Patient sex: M
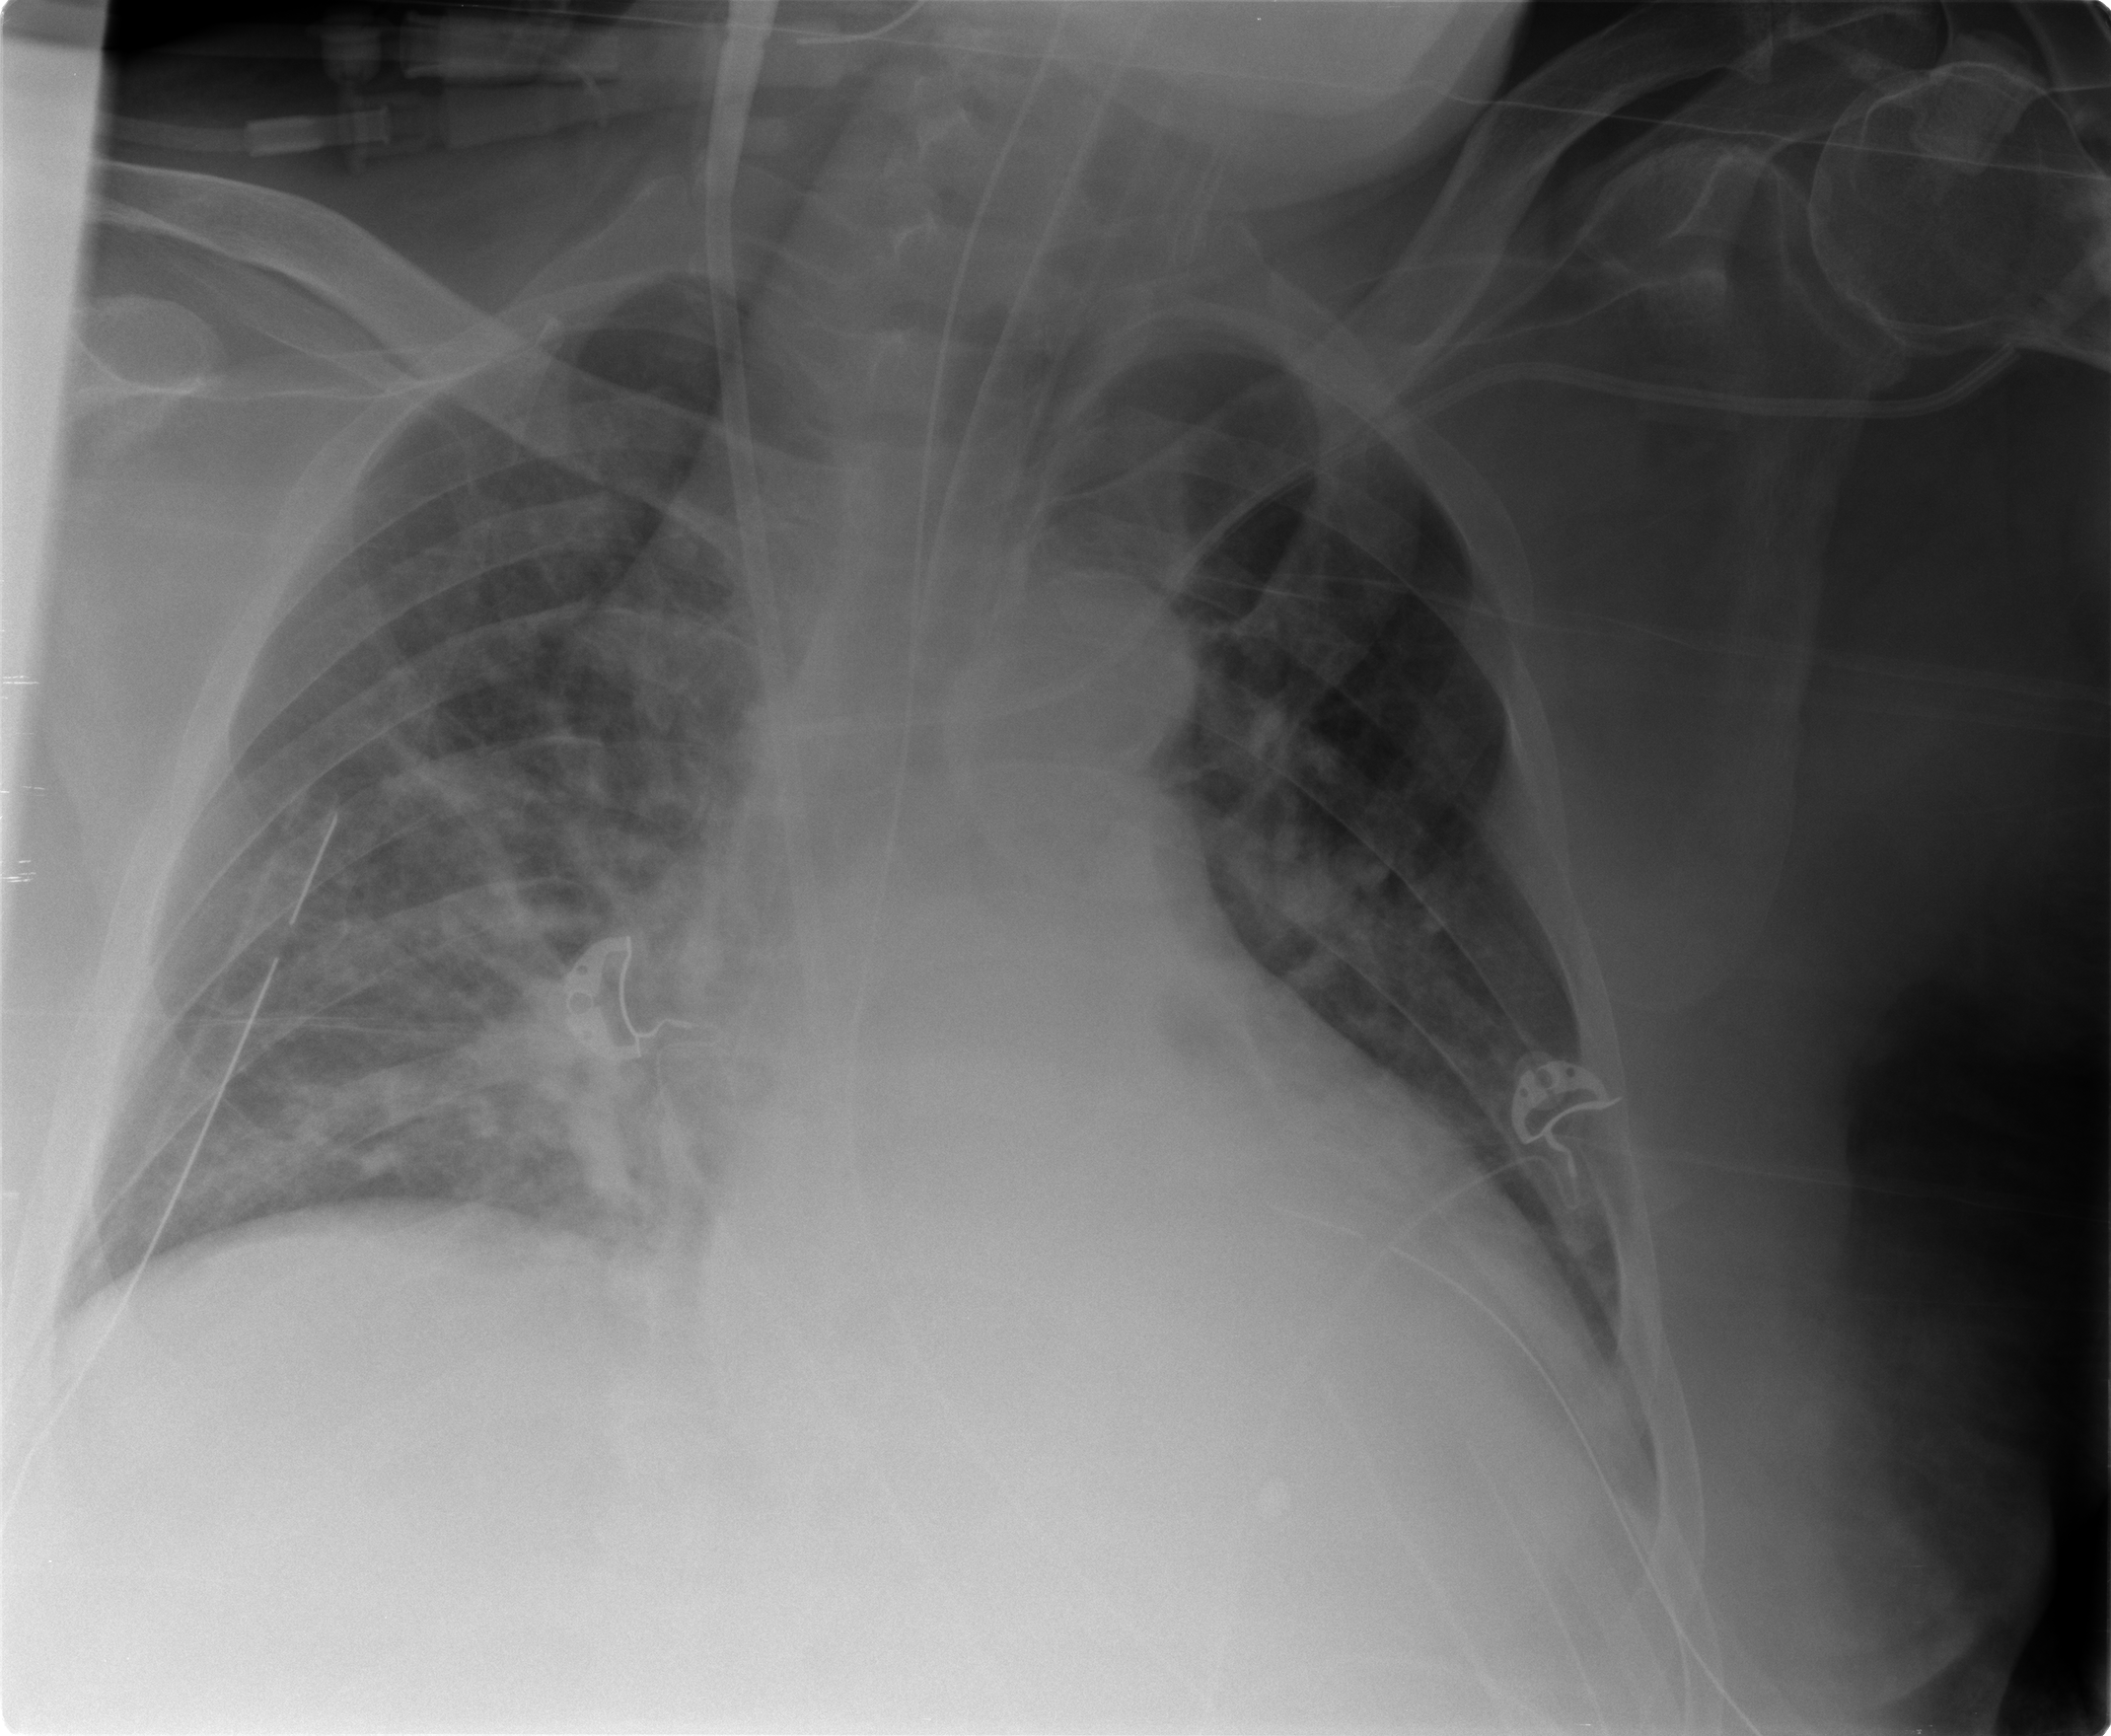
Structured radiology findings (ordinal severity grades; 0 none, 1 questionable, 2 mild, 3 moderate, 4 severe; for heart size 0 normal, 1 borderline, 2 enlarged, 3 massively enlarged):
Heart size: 2
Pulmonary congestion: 2
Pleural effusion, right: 0
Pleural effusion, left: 0
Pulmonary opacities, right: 2
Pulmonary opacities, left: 1
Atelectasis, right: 2
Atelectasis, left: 1